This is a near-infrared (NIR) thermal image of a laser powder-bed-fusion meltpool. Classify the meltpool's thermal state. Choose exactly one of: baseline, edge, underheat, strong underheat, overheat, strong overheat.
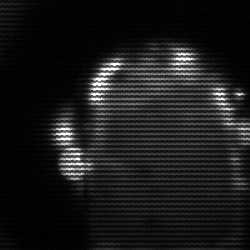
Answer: baseline